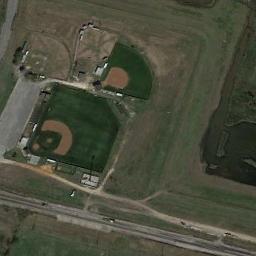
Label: baseball_diamond